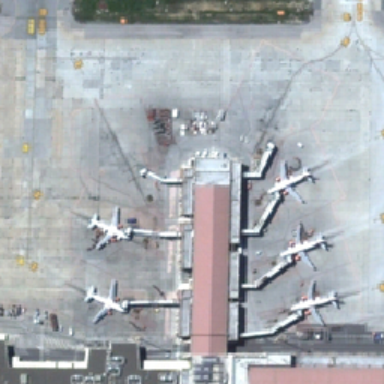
Five planes are parked next to the red building .